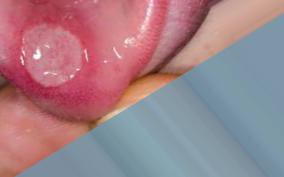
Condition: Mouth Ulcer